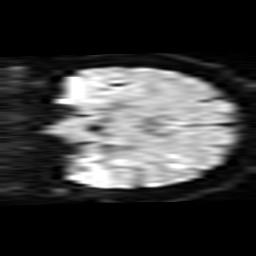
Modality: TRACE
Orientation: coronal
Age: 43
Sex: female
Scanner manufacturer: philips
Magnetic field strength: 1.5 T
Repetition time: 4.251 s
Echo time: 0.07764 s